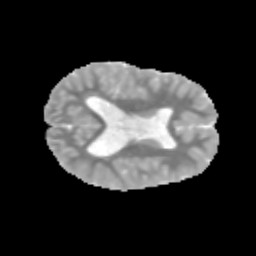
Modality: MD
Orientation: axial
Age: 9
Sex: male
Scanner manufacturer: siemens
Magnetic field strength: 3 T
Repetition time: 3.8 s
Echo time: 0.07 s